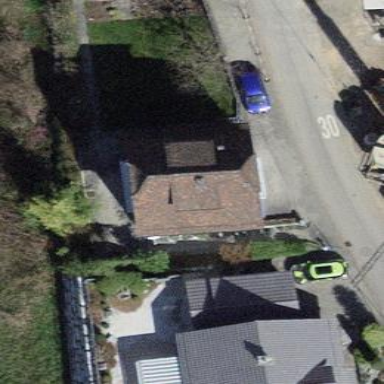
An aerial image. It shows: Building with tiled roof.